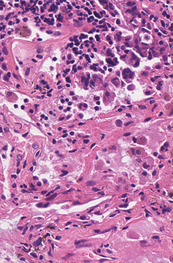
Tumor epithelial tissue: yes
Tumor-associated stroma tissue: yes
Normal tissue: no